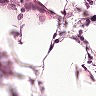
Metastatic tissue present: no